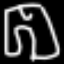
Label: pants